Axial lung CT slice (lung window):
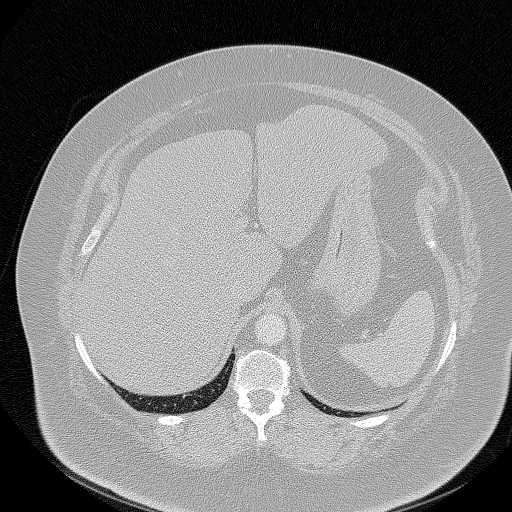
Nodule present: no